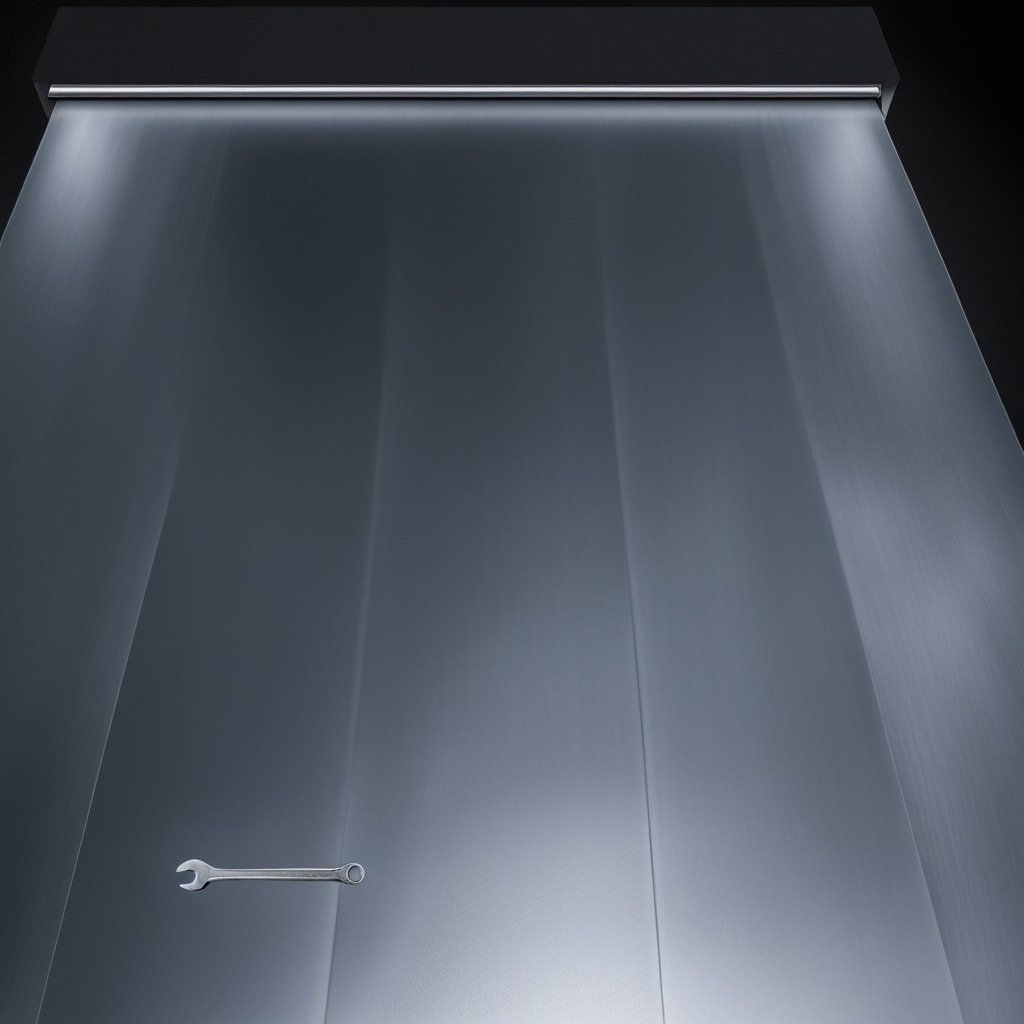
A wrench is lying on a clean empty table in a basement in the evening.